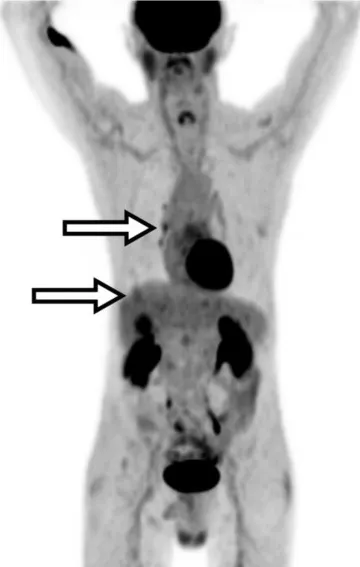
Patient D MIP images. (A) Extravasated injection.
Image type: radiology (pet)